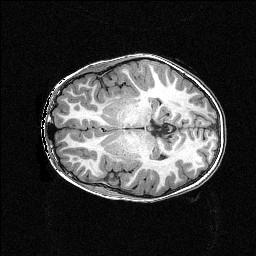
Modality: T1w
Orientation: axial
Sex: female